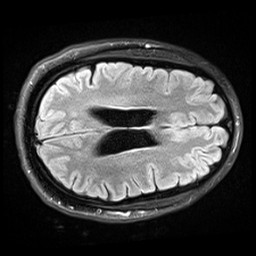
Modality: FLAIR
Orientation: axial
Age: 36
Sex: male
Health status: healthy
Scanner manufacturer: siemens
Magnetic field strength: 3 T
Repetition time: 9 s
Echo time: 0.088 s